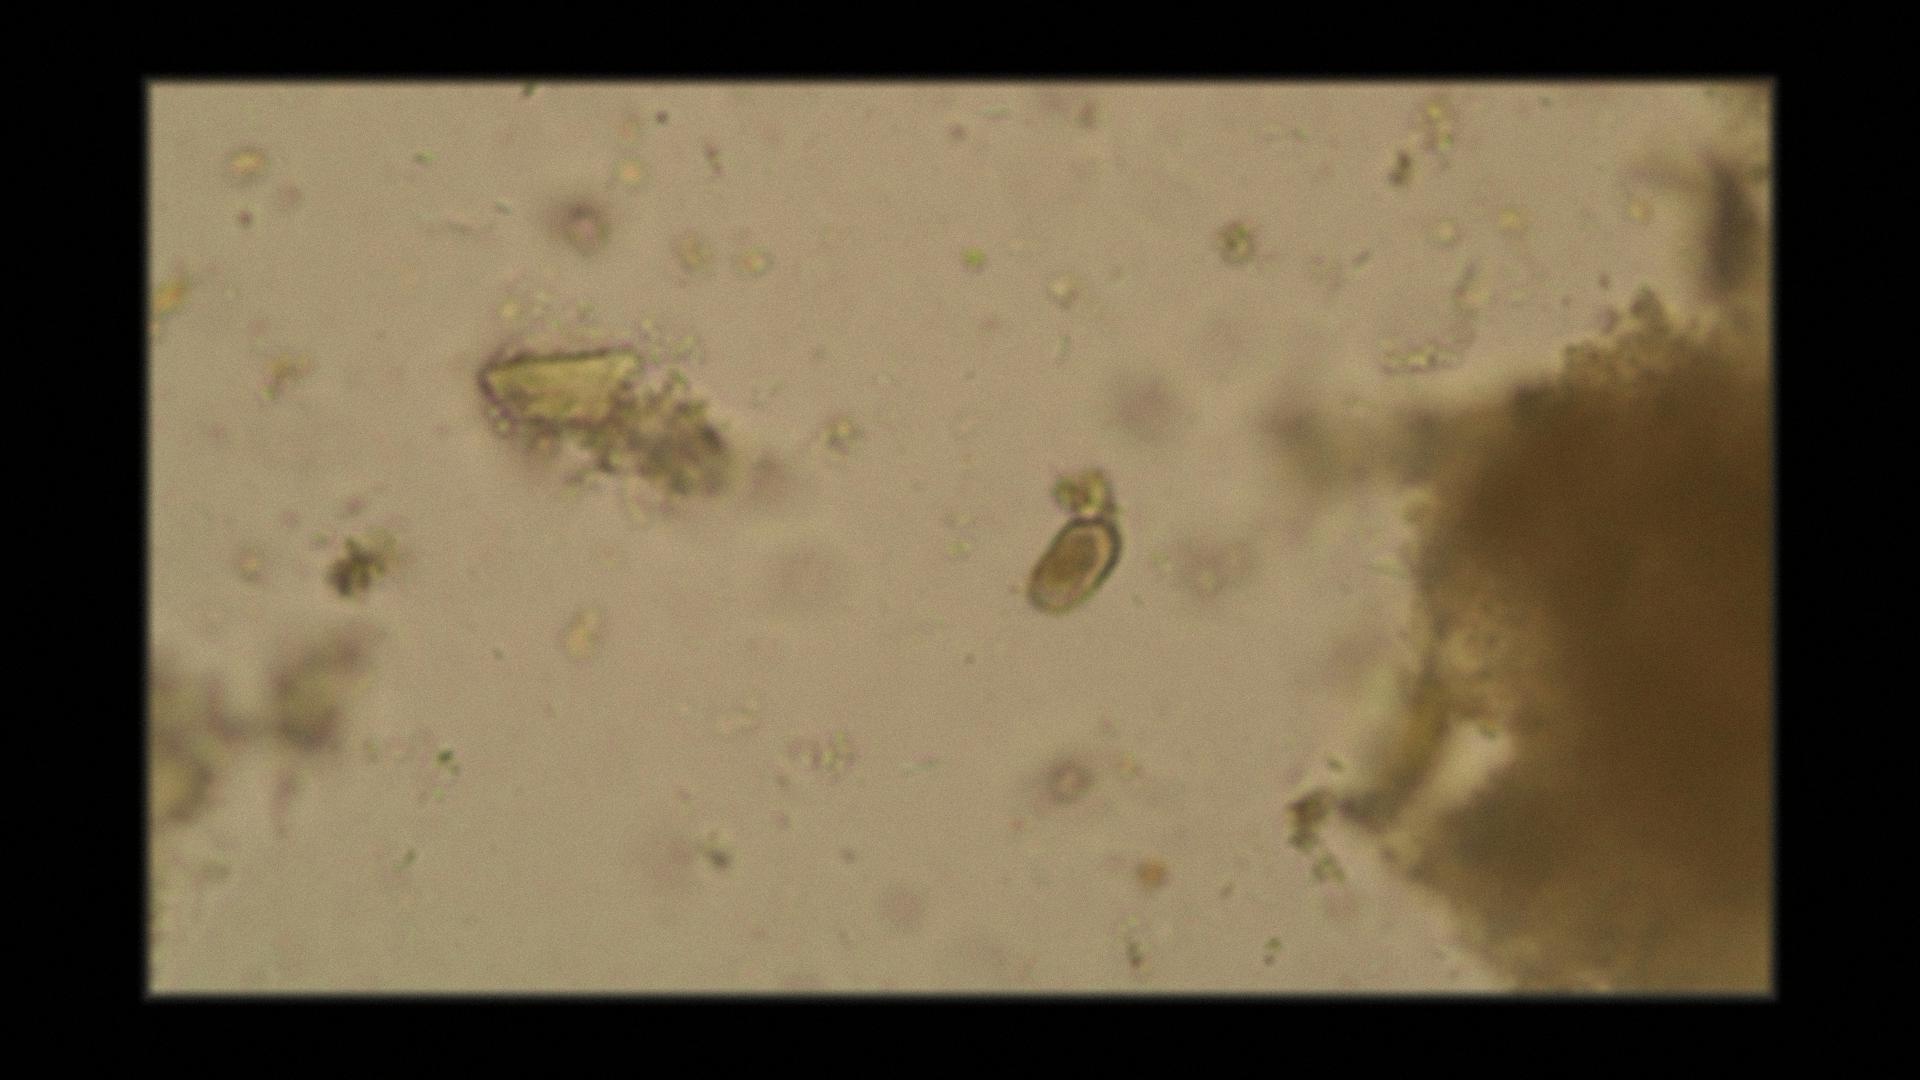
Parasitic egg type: Capillaria philippinensis